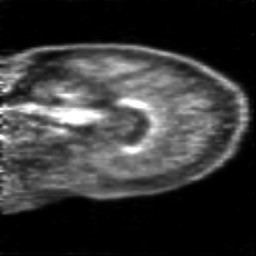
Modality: PET
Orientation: sagittal
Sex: female
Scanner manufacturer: siemens